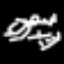
Label: frog